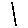
Label: line